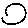
Label: circle